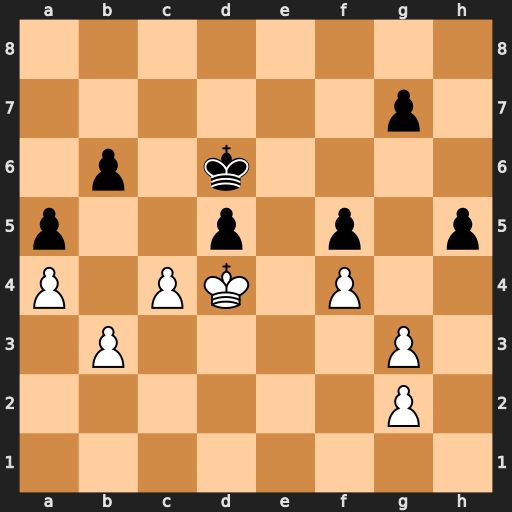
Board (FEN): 8/6p1/1p1k4/p2p1p1p/P1PK1P2/1P4P1/6P1/8
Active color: w
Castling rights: -
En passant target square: -
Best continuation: cxd5 g6 Kc4